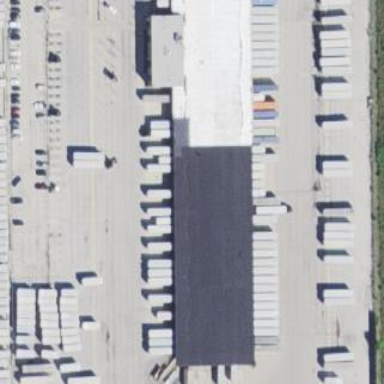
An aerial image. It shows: Post depot building.